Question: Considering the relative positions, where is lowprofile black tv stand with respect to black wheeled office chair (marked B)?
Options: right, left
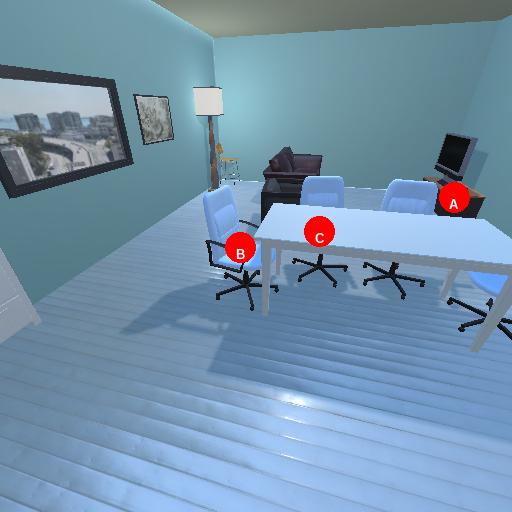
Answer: right